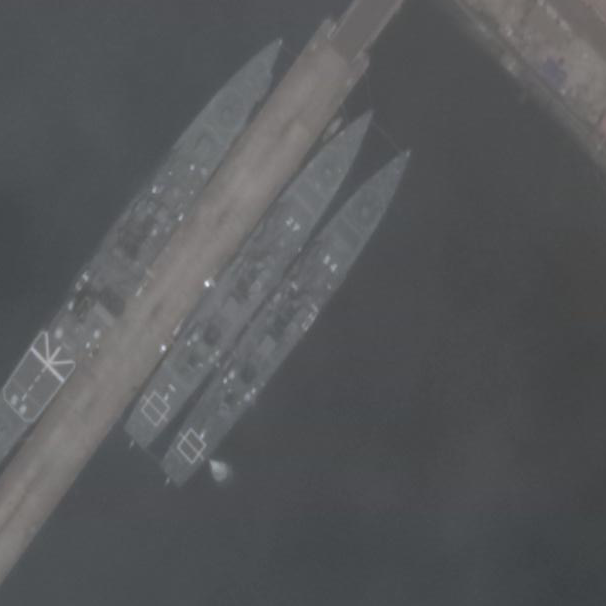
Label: destroyer